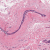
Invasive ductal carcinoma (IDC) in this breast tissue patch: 0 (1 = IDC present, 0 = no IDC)